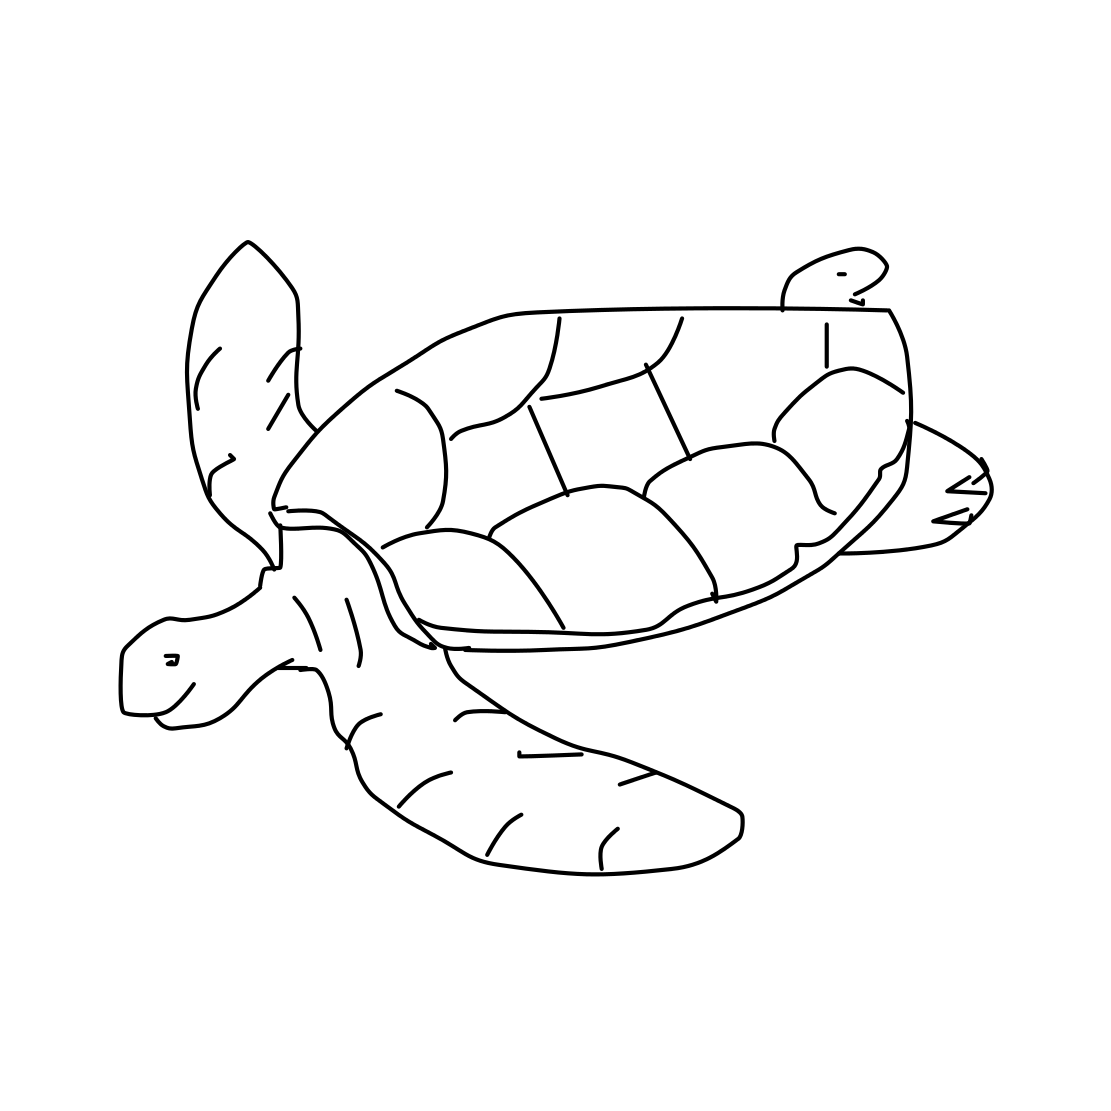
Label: sea turtle